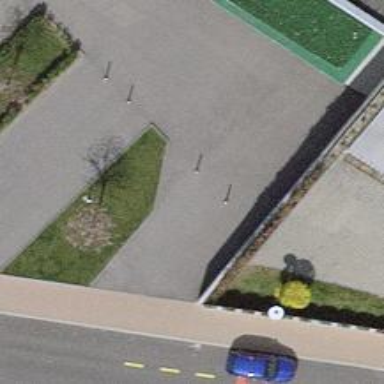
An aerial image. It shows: Bollard barrier.